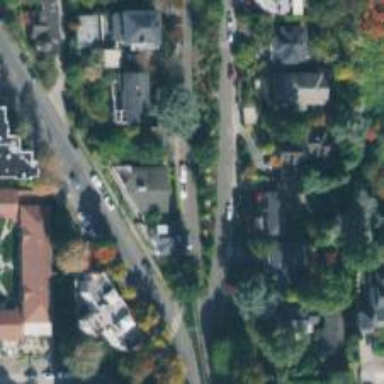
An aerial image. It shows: Residential road with dual carriageway.